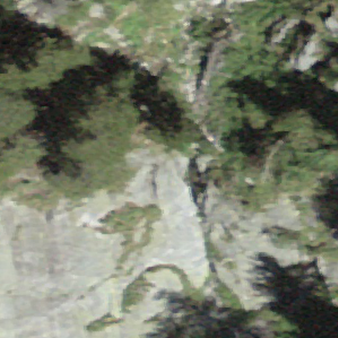
Label: other